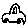
Label: car